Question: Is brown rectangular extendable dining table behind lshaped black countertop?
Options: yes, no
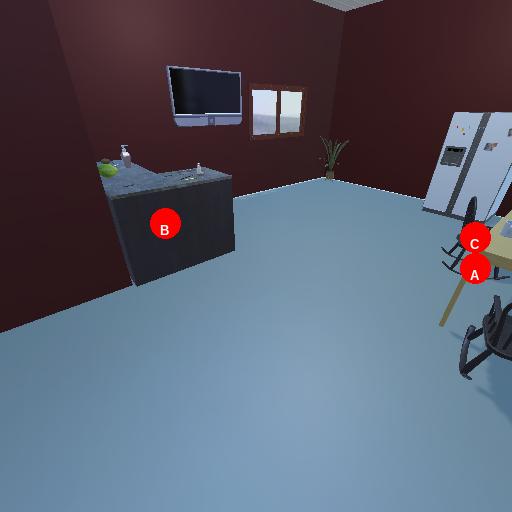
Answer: yes